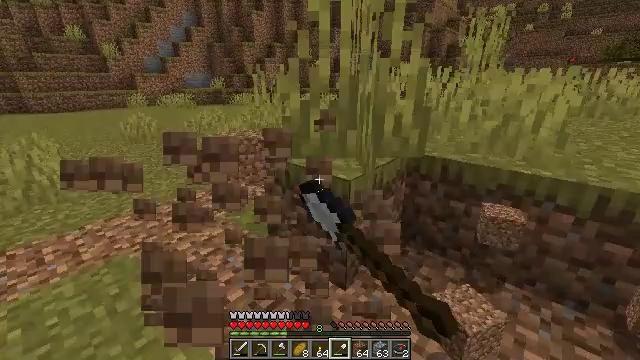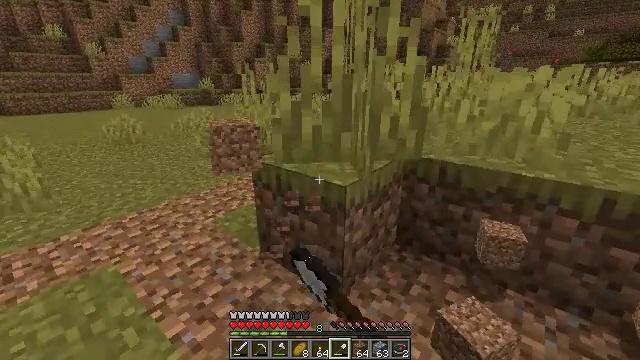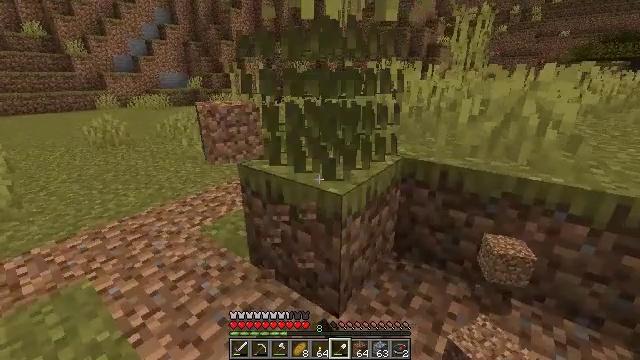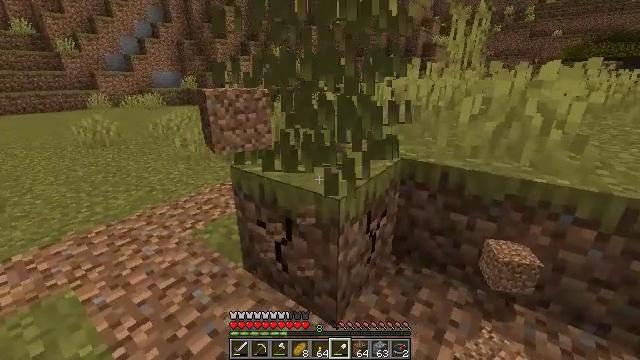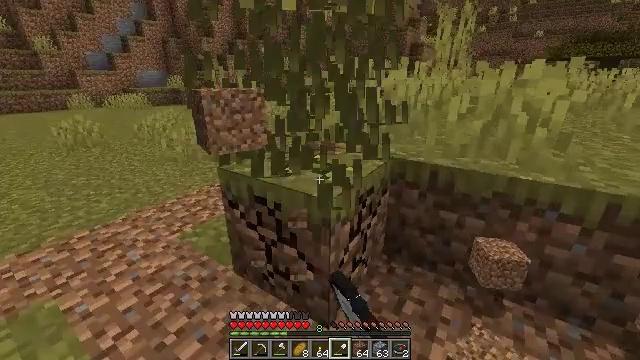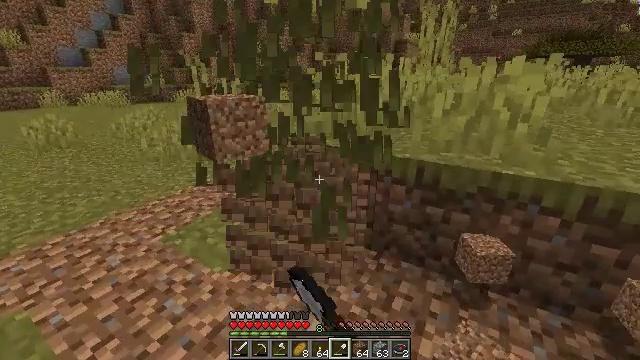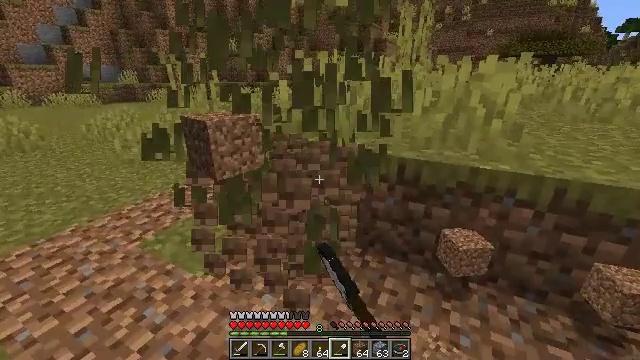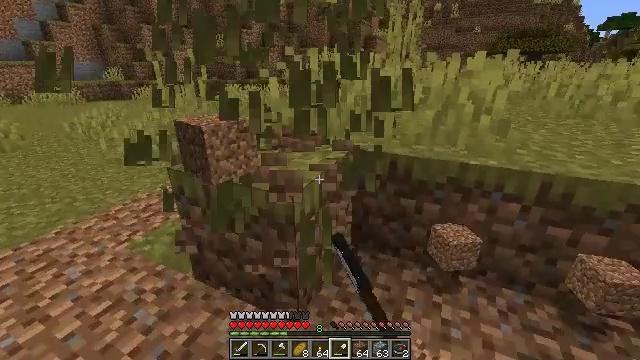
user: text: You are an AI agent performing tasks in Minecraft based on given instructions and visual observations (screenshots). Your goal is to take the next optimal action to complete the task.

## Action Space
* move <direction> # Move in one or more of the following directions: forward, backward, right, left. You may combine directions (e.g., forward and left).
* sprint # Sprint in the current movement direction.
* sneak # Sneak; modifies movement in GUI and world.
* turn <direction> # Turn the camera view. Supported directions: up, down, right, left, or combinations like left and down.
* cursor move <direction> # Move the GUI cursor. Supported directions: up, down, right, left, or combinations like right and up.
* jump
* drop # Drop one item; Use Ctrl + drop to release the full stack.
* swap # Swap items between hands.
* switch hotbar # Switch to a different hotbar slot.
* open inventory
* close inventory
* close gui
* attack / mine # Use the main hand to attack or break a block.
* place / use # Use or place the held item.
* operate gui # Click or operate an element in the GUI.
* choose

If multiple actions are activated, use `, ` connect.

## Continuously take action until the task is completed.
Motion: motion action
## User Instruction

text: Mine tall grass from the ground.
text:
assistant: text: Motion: move forward, turn right, attack / mine
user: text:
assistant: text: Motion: turn right, attack / mine
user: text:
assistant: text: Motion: attack / mine
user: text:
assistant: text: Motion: turn right, attack / mine
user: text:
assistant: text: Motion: turn right, attack / mine
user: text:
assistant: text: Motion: turn right, attack / mine
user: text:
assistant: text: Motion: turn right, attack / mine
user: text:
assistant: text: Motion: attack / mine